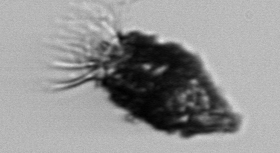
Label: Tintinnopsis